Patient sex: F
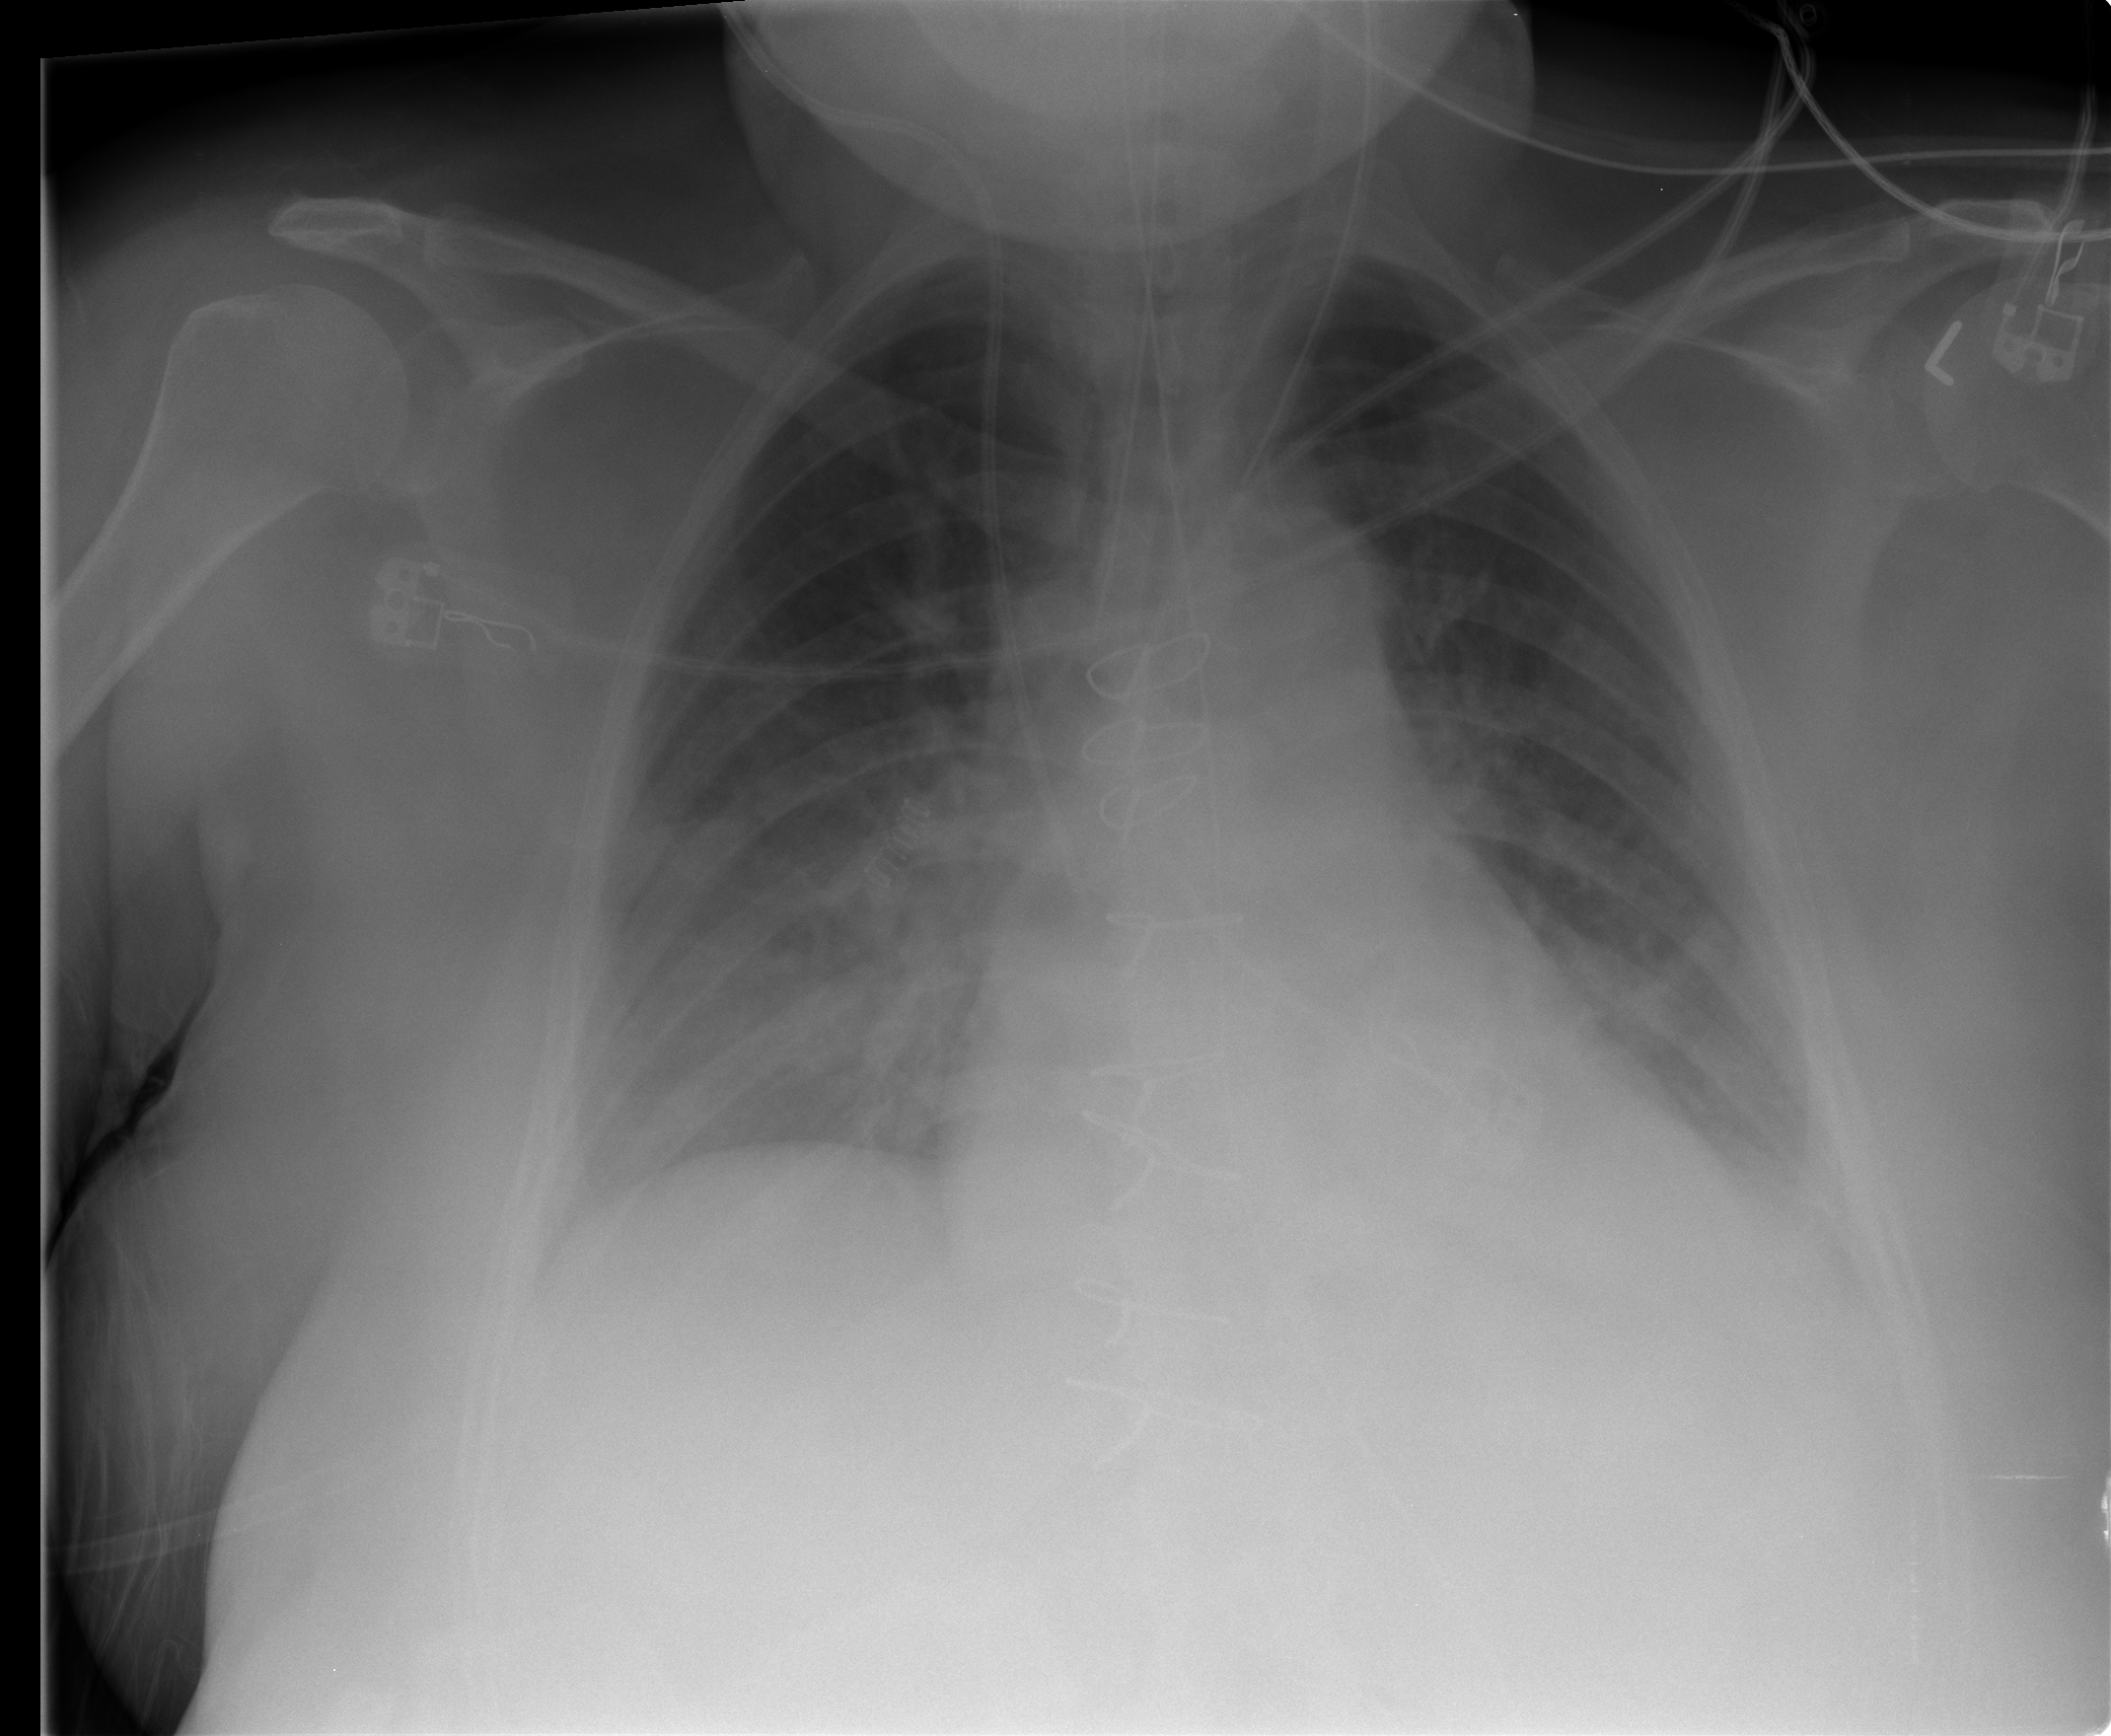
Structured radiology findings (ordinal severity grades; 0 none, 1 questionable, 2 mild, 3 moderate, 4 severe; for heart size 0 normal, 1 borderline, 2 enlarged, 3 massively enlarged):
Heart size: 2
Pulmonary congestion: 2
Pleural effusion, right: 0
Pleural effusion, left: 2
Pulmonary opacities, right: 3
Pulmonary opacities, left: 3
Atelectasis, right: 2
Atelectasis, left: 2